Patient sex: F
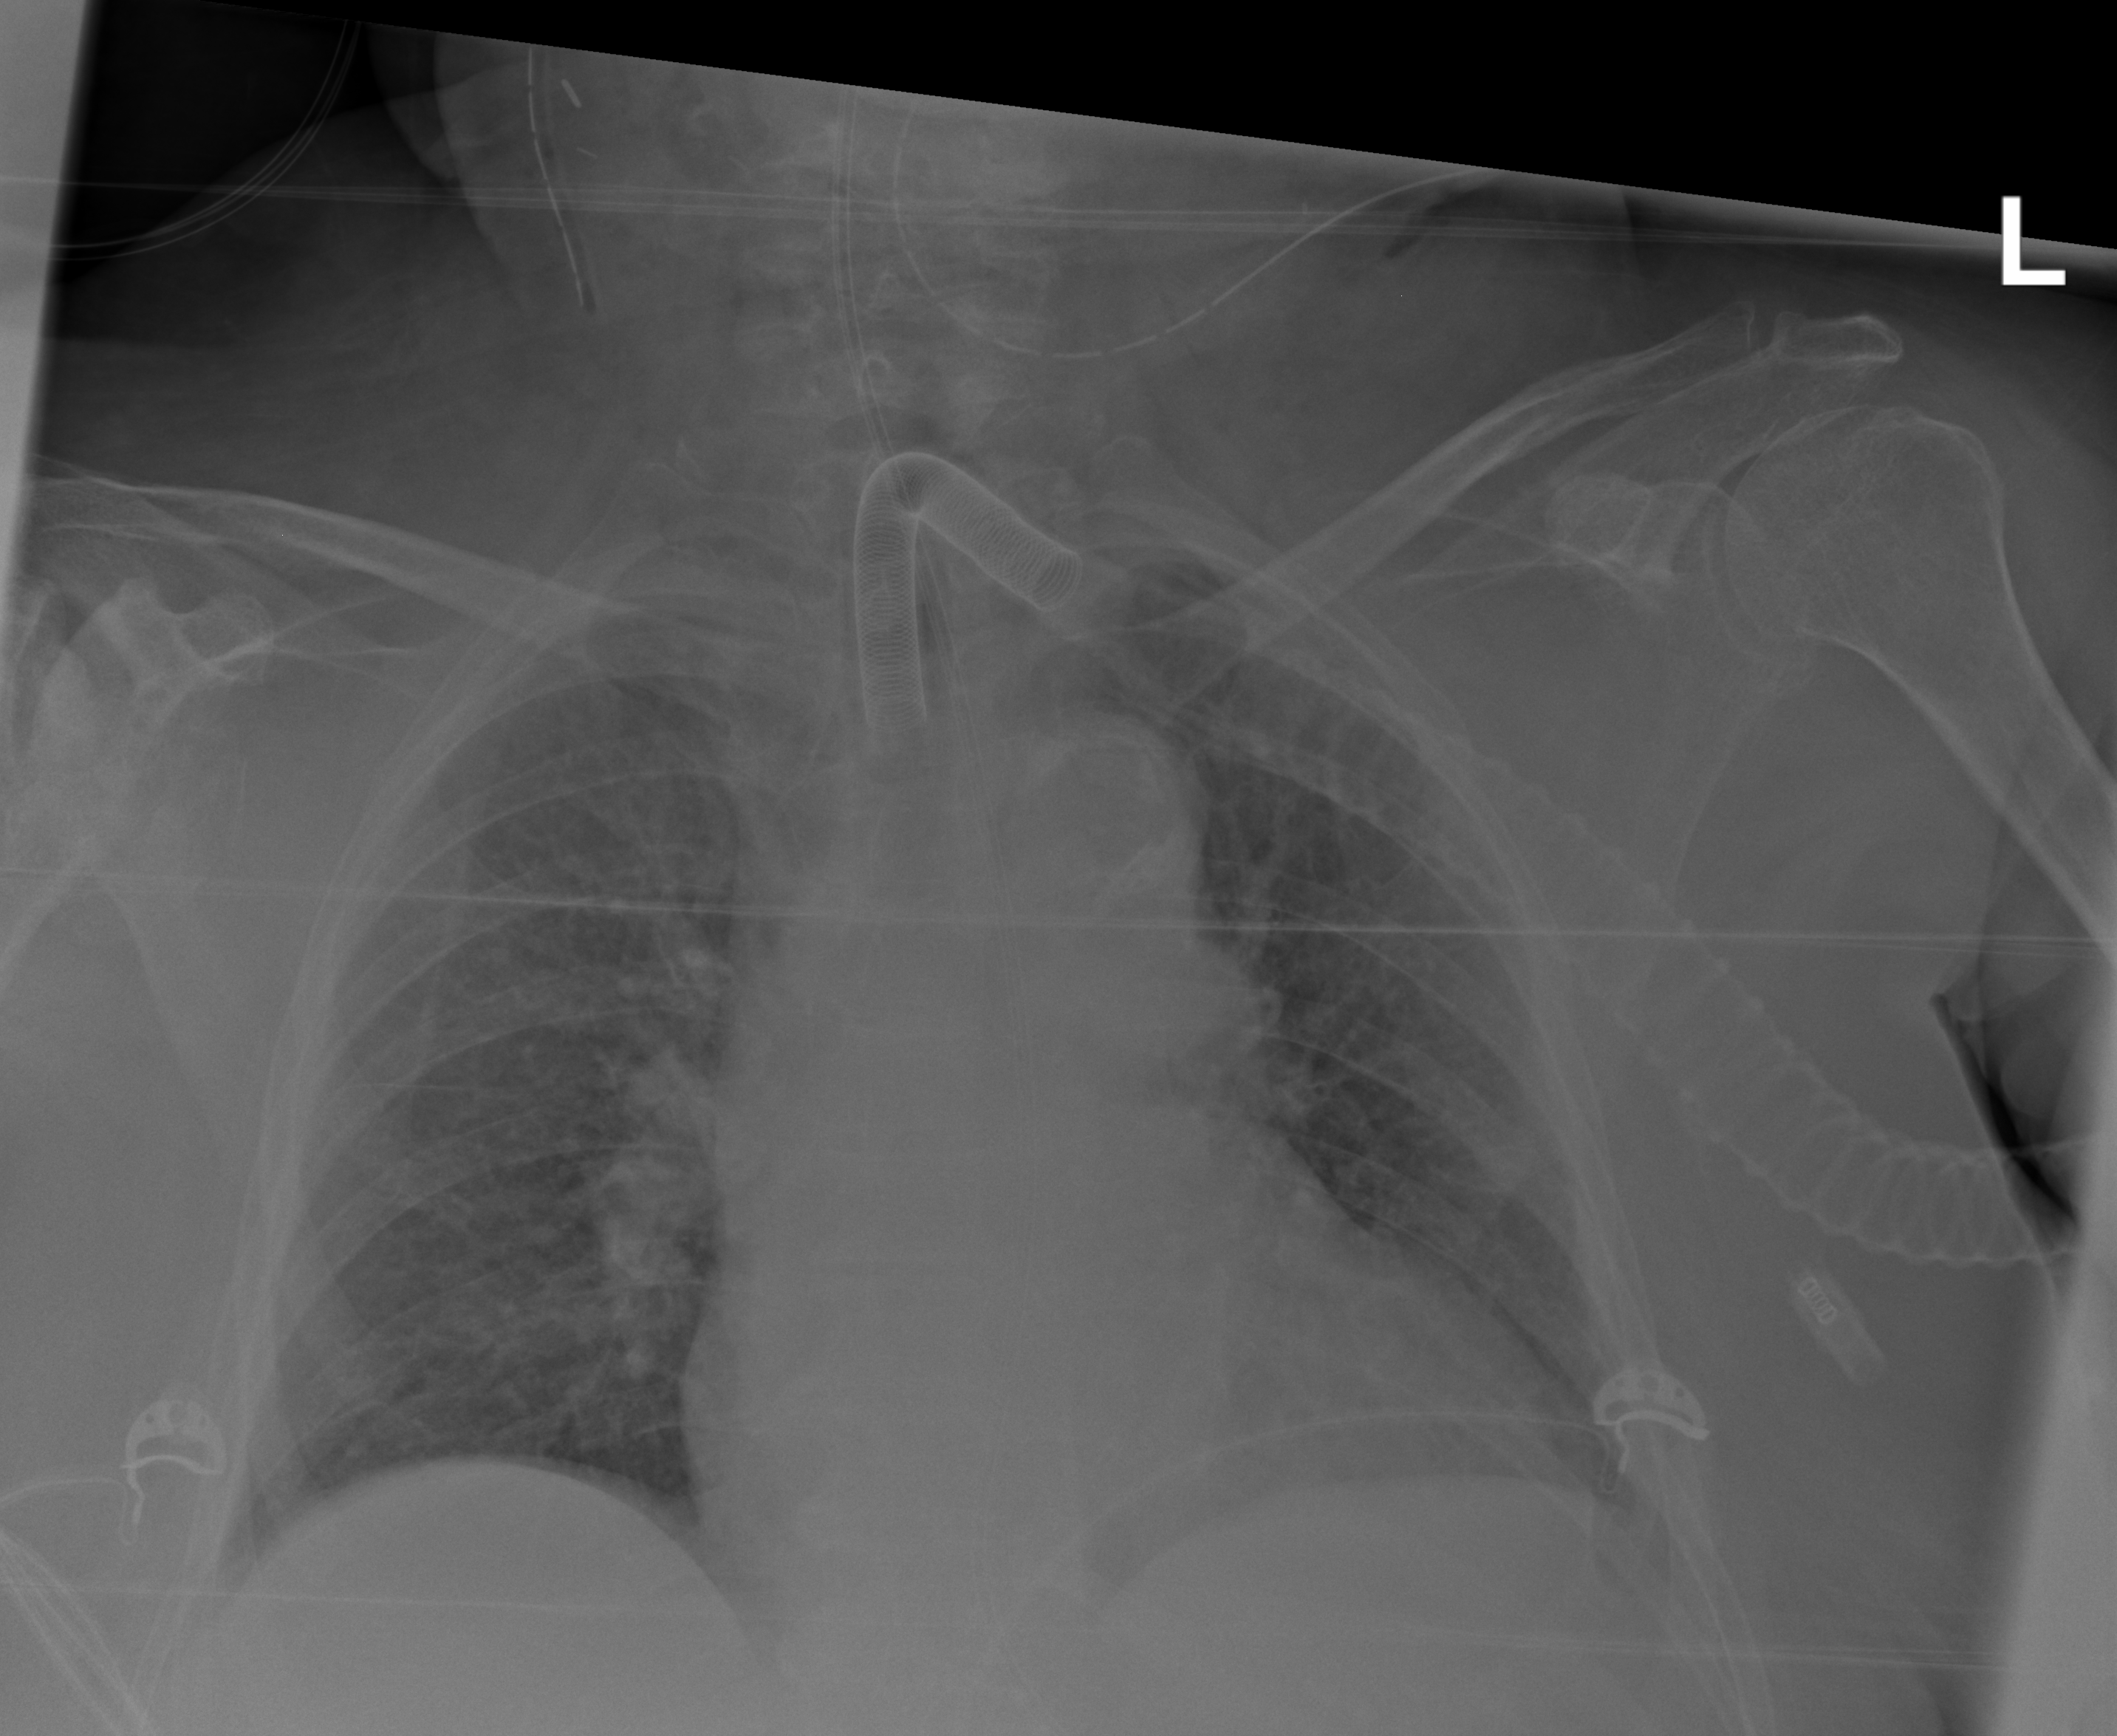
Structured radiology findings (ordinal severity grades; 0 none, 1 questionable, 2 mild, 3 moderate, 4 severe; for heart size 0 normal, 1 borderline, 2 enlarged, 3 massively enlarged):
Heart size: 2
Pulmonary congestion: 1
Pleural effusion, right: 0
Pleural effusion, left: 0
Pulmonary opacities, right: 0
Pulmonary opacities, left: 0
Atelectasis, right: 0
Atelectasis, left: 0